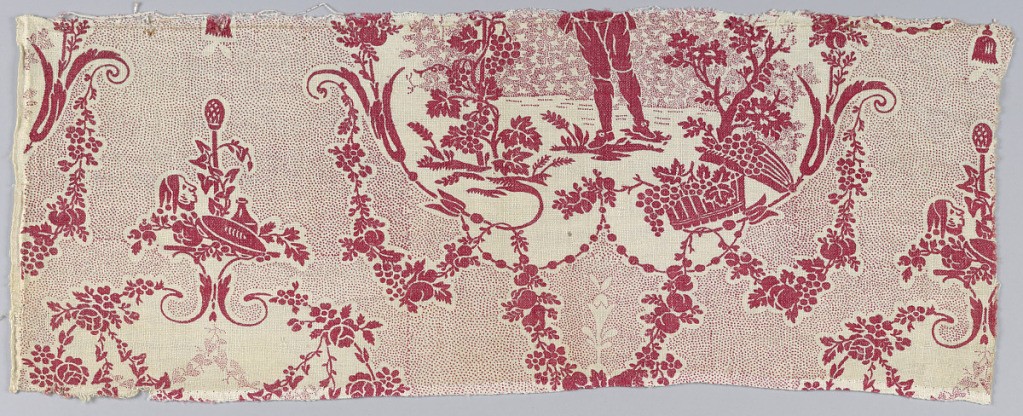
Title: Le Buveur (the Drinker)
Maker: Oberkampf & Cie., Jouy-en-Josas, France, 1759–1815
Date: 1770s
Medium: linen warp, cotton weft Technique: block printed on plain weave
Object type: Textile
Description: Fragment of Le Buveur (the Drinker), a half-drop repeat of a floral frame enclosing a man holding a glass and a jug. The source for the figure is an engraving by Pierre Alexandre Aveline (French, 1702-1760), after Watteau. Very fine picotage for the pattern and ground.